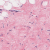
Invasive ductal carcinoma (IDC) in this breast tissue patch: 0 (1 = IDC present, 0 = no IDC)